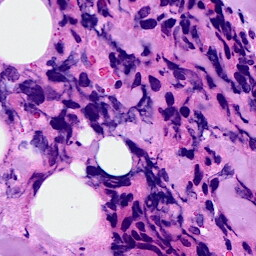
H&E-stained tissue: Breast